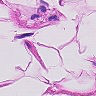
Metastatic tissue present: no